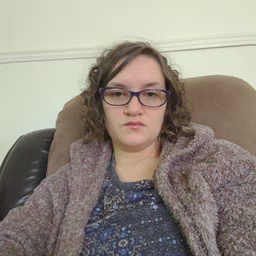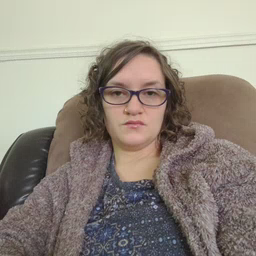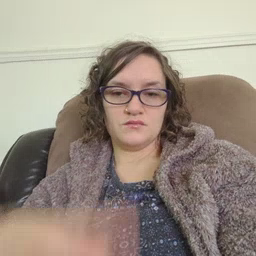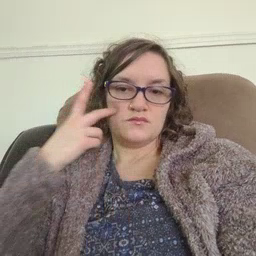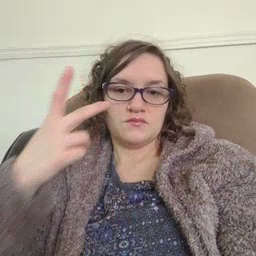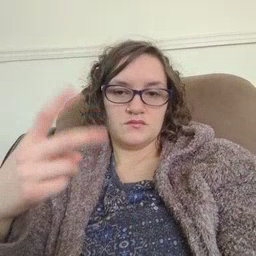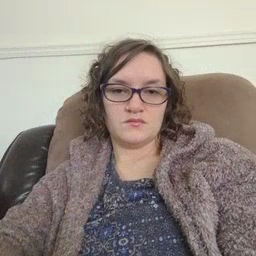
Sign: see